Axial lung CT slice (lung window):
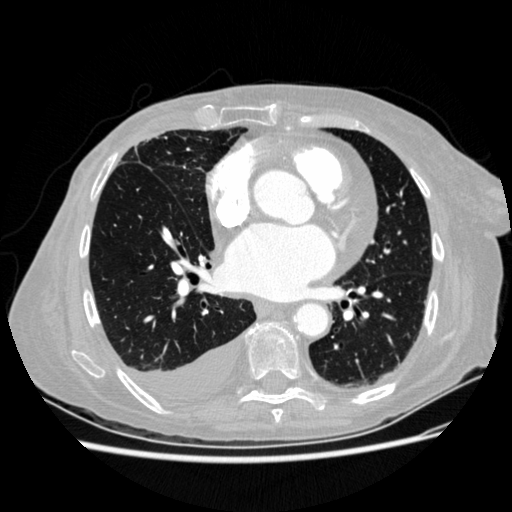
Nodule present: no